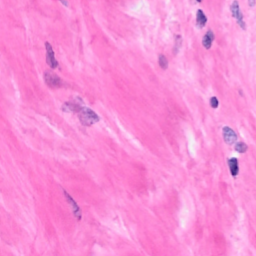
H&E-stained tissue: Breast